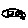
Label: car